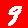
Digit: 9